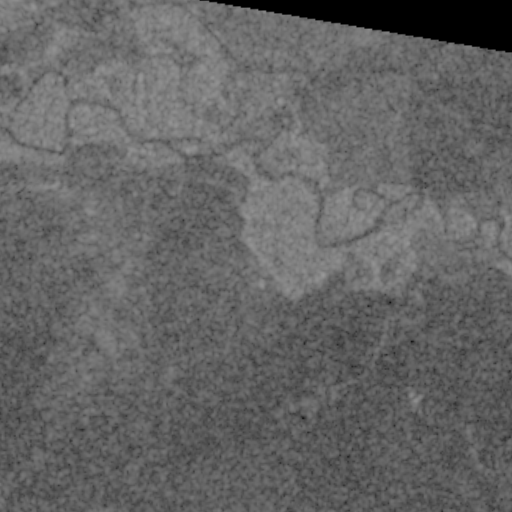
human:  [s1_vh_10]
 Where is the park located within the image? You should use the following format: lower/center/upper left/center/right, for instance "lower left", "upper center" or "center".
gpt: The park is located in the upper center of the image.
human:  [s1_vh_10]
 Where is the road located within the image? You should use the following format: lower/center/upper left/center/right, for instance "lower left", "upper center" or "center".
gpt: There is no road in the image.

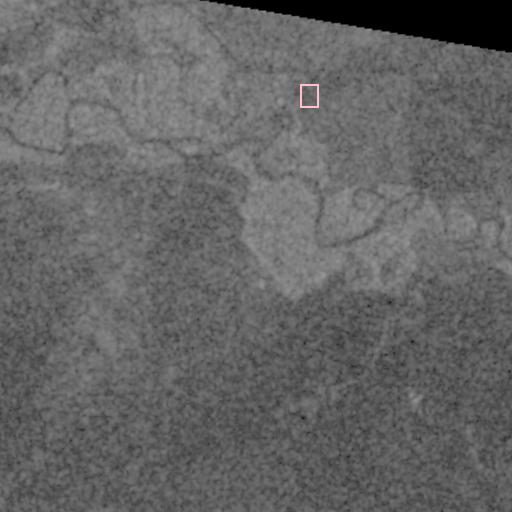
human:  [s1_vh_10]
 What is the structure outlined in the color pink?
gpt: The structure outlined in pink is a park.
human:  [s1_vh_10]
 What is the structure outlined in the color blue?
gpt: There is no blue outline.